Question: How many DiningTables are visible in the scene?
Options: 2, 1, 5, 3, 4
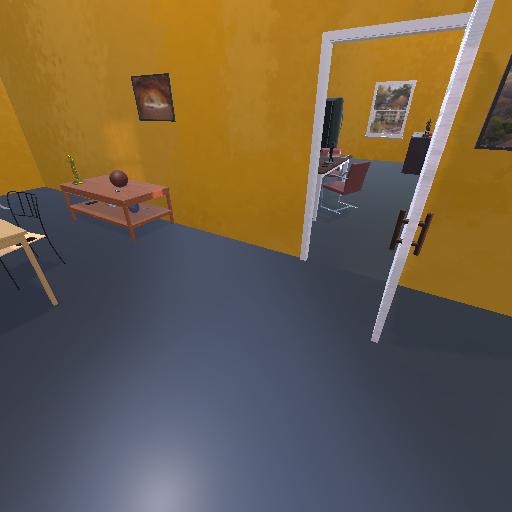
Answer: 2